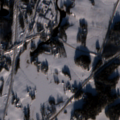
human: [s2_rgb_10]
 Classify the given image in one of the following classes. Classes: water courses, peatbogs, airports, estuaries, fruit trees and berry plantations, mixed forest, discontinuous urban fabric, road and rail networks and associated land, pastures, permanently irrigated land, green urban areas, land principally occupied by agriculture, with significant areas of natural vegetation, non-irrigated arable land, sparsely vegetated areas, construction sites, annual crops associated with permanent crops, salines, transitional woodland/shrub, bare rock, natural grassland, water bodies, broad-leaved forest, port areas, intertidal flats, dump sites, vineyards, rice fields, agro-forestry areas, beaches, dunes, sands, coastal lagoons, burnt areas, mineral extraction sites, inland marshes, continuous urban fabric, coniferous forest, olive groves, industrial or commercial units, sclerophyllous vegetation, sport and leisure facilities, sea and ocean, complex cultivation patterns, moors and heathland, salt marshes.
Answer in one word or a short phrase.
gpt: discontinuous urban fabric, land principally occupied by agriculture, with significant areas of natural vegetation, mixed forest, water courses, water bodies